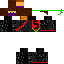
A female skeleton skin with dark skin, wearing brown helmet dressed in a black hoodie and black pants, featuring a closed mouth.